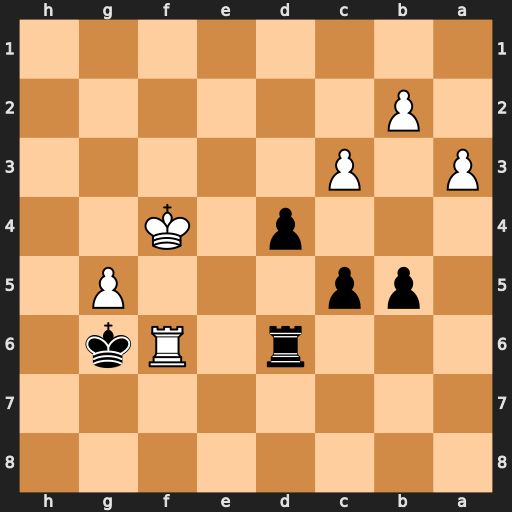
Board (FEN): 8/8/3r1Rk1/1pp3P1/3p1K2/P1P5/1P6/8
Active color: b
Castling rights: -
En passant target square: -
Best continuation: Rxf6+ gxf6 d3 Ke3 c4